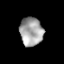
Tissue: lung
Cell type: Epithelial cells
Senescence score: 0.1719
Nuclear area (px): 647
Mean DAPI intensity: 163.498